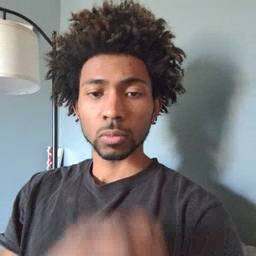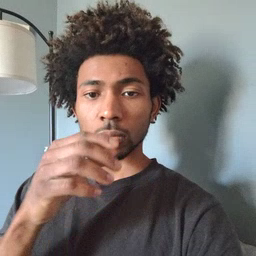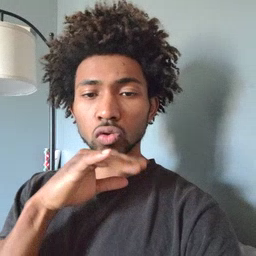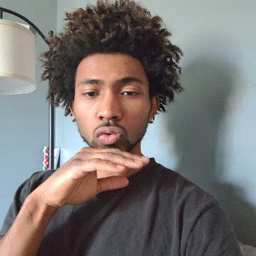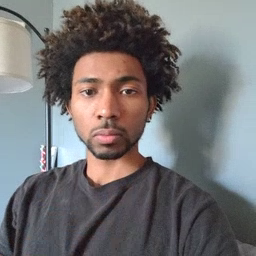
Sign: dirty